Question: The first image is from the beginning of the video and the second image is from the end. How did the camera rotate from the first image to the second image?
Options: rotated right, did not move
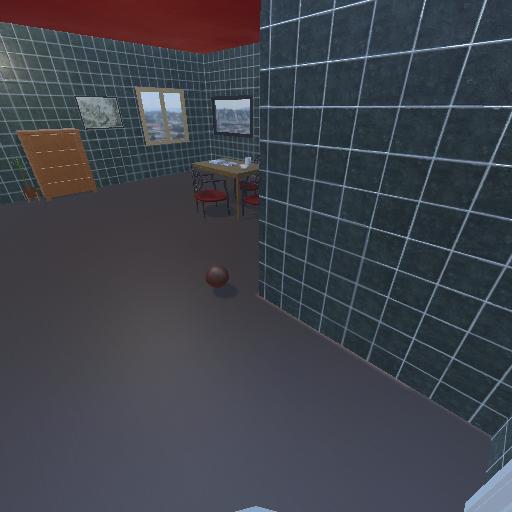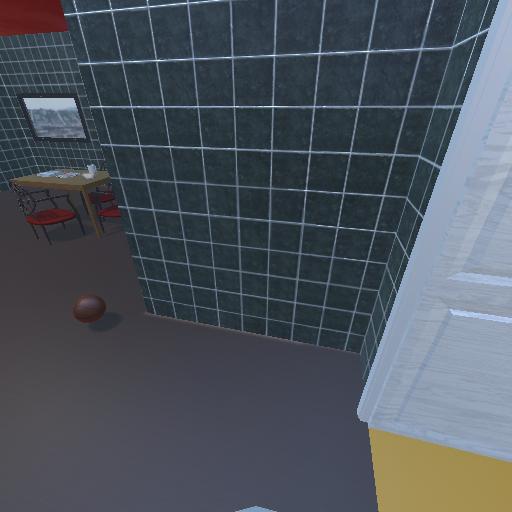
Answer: rotated right